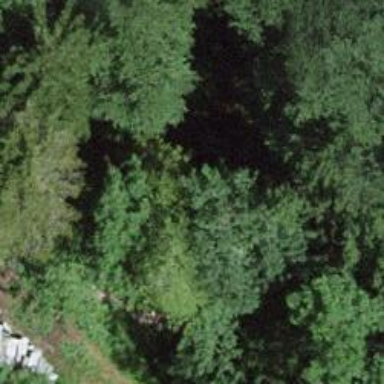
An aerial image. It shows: Bridge over unpaved path.